Field crop: maize
Growth stage: 2
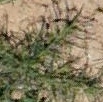
Species: salsola